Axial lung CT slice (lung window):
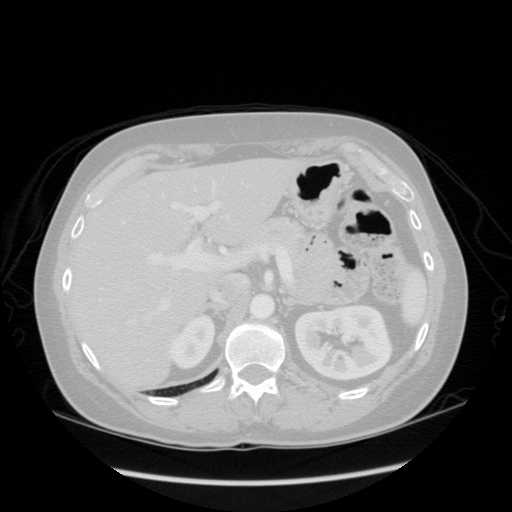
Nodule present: no